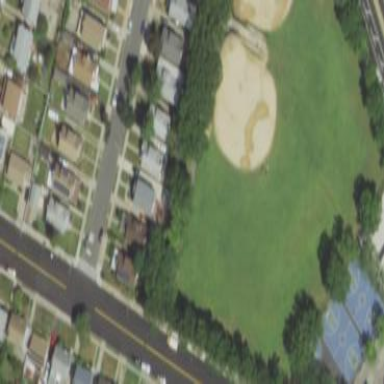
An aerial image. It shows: Baseball pitch for leisure land.